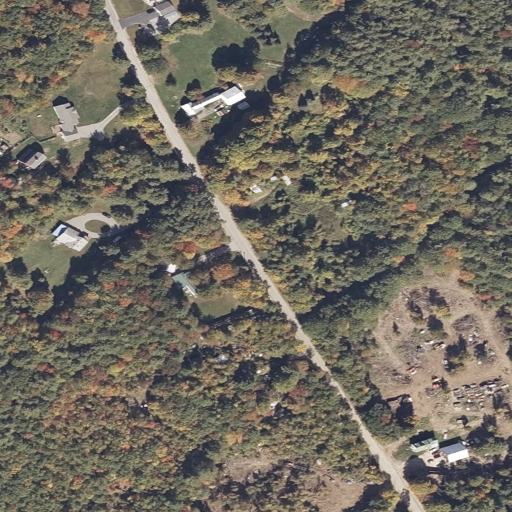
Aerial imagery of mountain in Maine named Tiger Hill containing mixed forest, deciduous forest, low intensity development, medium intensity development, pasture, evergreen forest, and open development